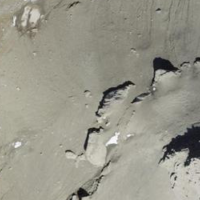
EUNIS habitat code: 48
Species observed at this site:
Falco tinnunculus
Gypaetus barbatus
Anas platyrhynchos
Anthus spinoletta
Lyrurus tetrix
Fringilla coelebs
Turdus torquatus
Prunella collaris
Spinus spinus
Phoenicurus ochruros
Garrulus glandarius
Pyrrhocorax pyrrhocorax
Pyrrhocorax graculus
Aquila chrysaetos
Picus viridis
Accipiter nisus
Periparus ater